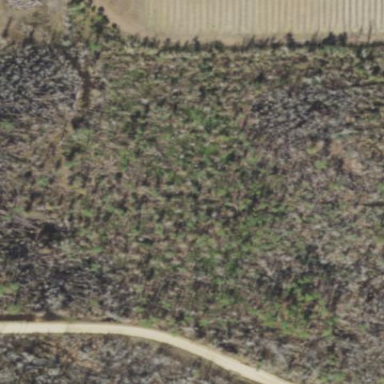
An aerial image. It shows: Forest area dominated by needle-leaved trees.